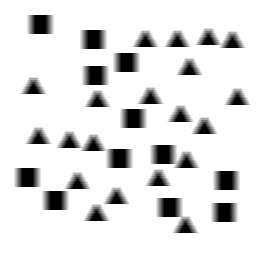
Squares: 12
Triangles: 20
Stars: 0
Total shapes: 32